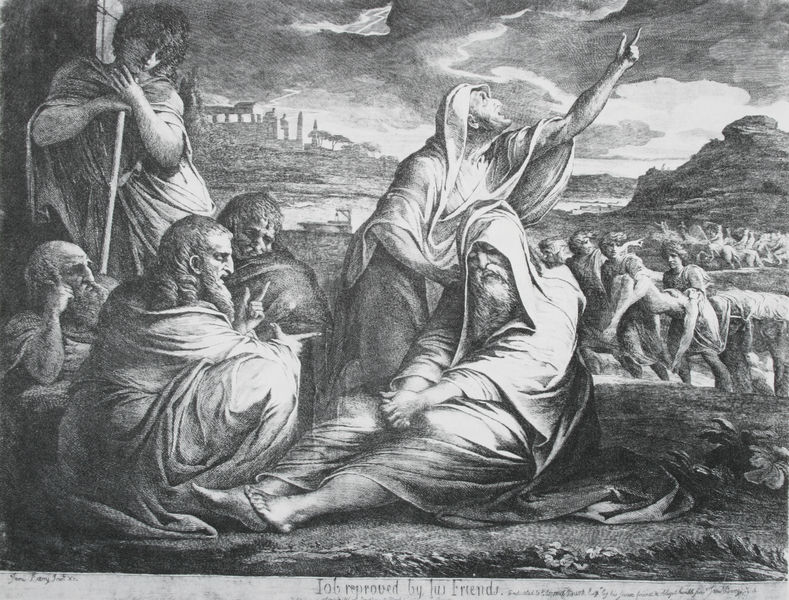
Titel: Job reproved by his Friends
Künstler: James Barry
Standort: London
Institution: British Museum
Schlagwörter: berg, felsen, gewitter, gott, gruppe, hand, himmel, mann, schatten, umhang, weiß, wolken, bäume, frauen, landschaft, menschen, sitzen, stadt, finger, frau, grau, haar, kleid, licht, männer, reden, schwarz, straße, szene, säulen, zeichen, zeichnung, blick, gebäude, alt, bart, bärte, jung, architektur, arme, bibel, falten, leiche, stein, tod, tot, toter, tragen, vollbart, gesten, hände, horizont, hügel, gehen, boden, gewand, haare, sitzend, gewänder, pflanzen, locken, pferd, pferde, reiter, stock, zypressen, beine, schrift, schlafen, süden, stab, schleppen, berge, fels, grafik, graphik, rast, füsse, angst, sturm, untergang, unwetter, sprechen, inschrift, faltenwurf, zeigen, ruine, antike, suchen, denken, strahlen, druck, druckgraphik, schraffur, radierung, stich, titel, schwarzweiß, text, tote, strahl, beschriftung, mäntel, ruinen, beten, himme, christus, grab, jesus, leichnam, sterben, blitz, hilfe, vision, müde, historienmalerei, erscheinung, diskussion, pinien, tempel, deuten, jünger, kupferstich, beweinung, hirten, durck, grablegung, sklaven, gewölk, englisch, rettung, kapuze, schwrz, lagern, ergebenheit, geand, kapuzen, anrufung, klage, kreizigung, grauen, hiob, unterschrif, vollabrt, klge, blitzh, fimger, hberg